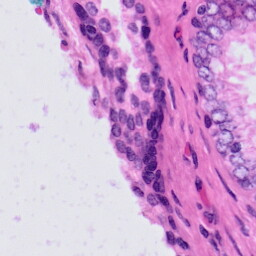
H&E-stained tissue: Prostate